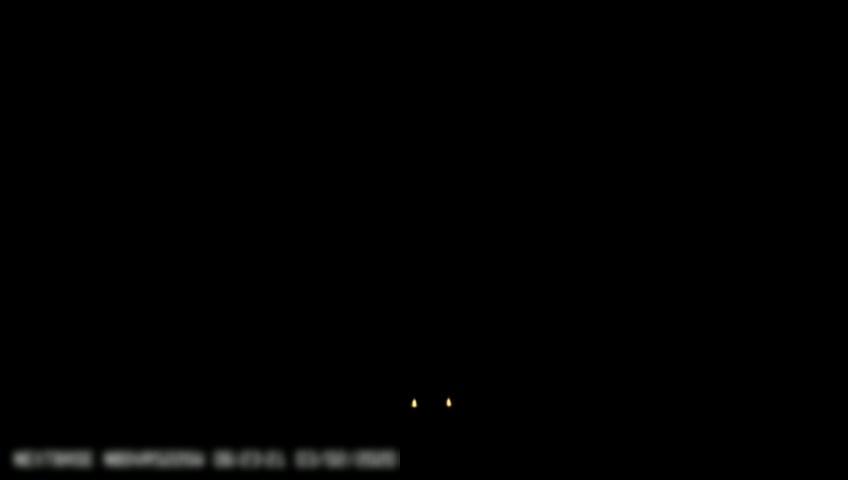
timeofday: Night
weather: Other